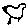
Label: bird